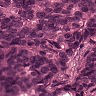
Metastatic tissue present: yes